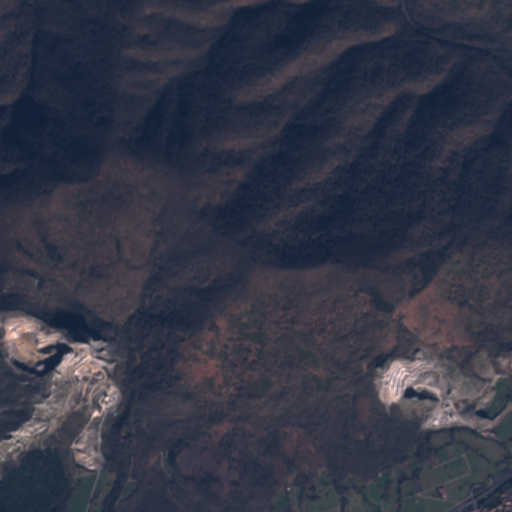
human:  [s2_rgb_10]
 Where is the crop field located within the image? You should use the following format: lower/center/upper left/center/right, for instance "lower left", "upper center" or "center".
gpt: The crop field is located in the lower right of the image.
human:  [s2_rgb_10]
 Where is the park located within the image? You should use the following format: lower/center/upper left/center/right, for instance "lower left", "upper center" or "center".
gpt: The park is located in the lower right of the image.
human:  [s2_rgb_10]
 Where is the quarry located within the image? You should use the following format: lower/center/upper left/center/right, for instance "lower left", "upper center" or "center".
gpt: There is no quarry in the image.